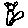
Label: cat